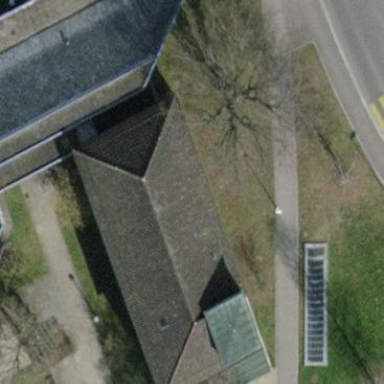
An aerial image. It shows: Building with flat roof oriented across its structure.